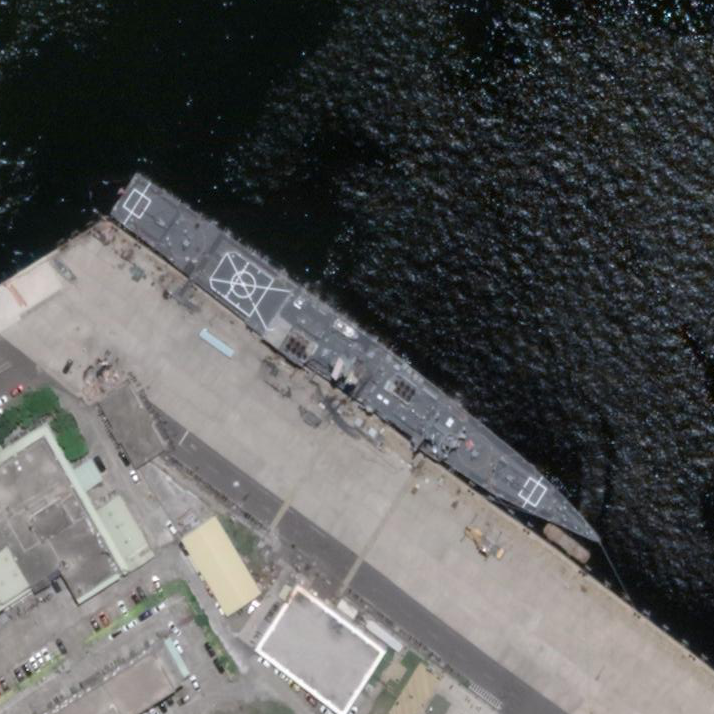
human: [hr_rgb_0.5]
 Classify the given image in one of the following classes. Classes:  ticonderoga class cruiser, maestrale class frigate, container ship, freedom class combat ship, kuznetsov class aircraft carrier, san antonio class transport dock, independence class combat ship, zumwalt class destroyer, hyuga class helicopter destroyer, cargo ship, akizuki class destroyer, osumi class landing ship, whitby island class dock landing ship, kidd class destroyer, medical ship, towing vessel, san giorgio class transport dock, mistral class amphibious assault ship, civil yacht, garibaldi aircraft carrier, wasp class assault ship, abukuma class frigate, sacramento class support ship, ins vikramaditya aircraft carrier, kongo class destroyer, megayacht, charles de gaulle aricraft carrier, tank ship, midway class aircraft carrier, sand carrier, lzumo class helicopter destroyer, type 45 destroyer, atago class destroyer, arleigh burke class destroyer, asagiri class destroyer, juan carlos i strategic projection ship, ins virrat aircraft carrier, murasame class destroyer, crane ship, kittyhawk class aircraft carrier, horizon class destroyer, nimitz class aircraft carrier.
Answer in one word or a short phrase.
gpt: Kidd class destroyer